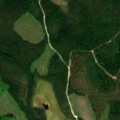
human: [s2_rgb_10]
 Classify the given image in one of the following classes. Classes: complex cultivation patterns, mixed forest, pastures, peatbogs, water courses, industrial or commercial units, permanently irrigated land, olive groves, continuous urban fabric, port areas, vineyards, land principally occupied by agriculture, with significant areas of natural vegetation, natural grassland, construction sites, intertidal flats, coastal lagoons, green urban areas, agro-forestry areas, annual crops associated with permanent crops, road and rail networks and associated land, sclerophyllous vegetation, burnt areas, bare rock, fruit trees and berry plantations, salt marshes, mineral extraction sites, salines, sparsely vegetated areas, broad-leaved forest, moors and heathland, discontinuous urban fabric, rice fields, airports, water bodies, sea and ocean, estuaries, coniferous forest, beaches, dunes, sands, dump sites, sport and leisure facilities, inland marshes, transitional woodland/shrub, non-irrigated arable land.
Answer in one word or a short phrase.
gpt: coniferous forest, transitional woodland/shrub